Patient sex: F
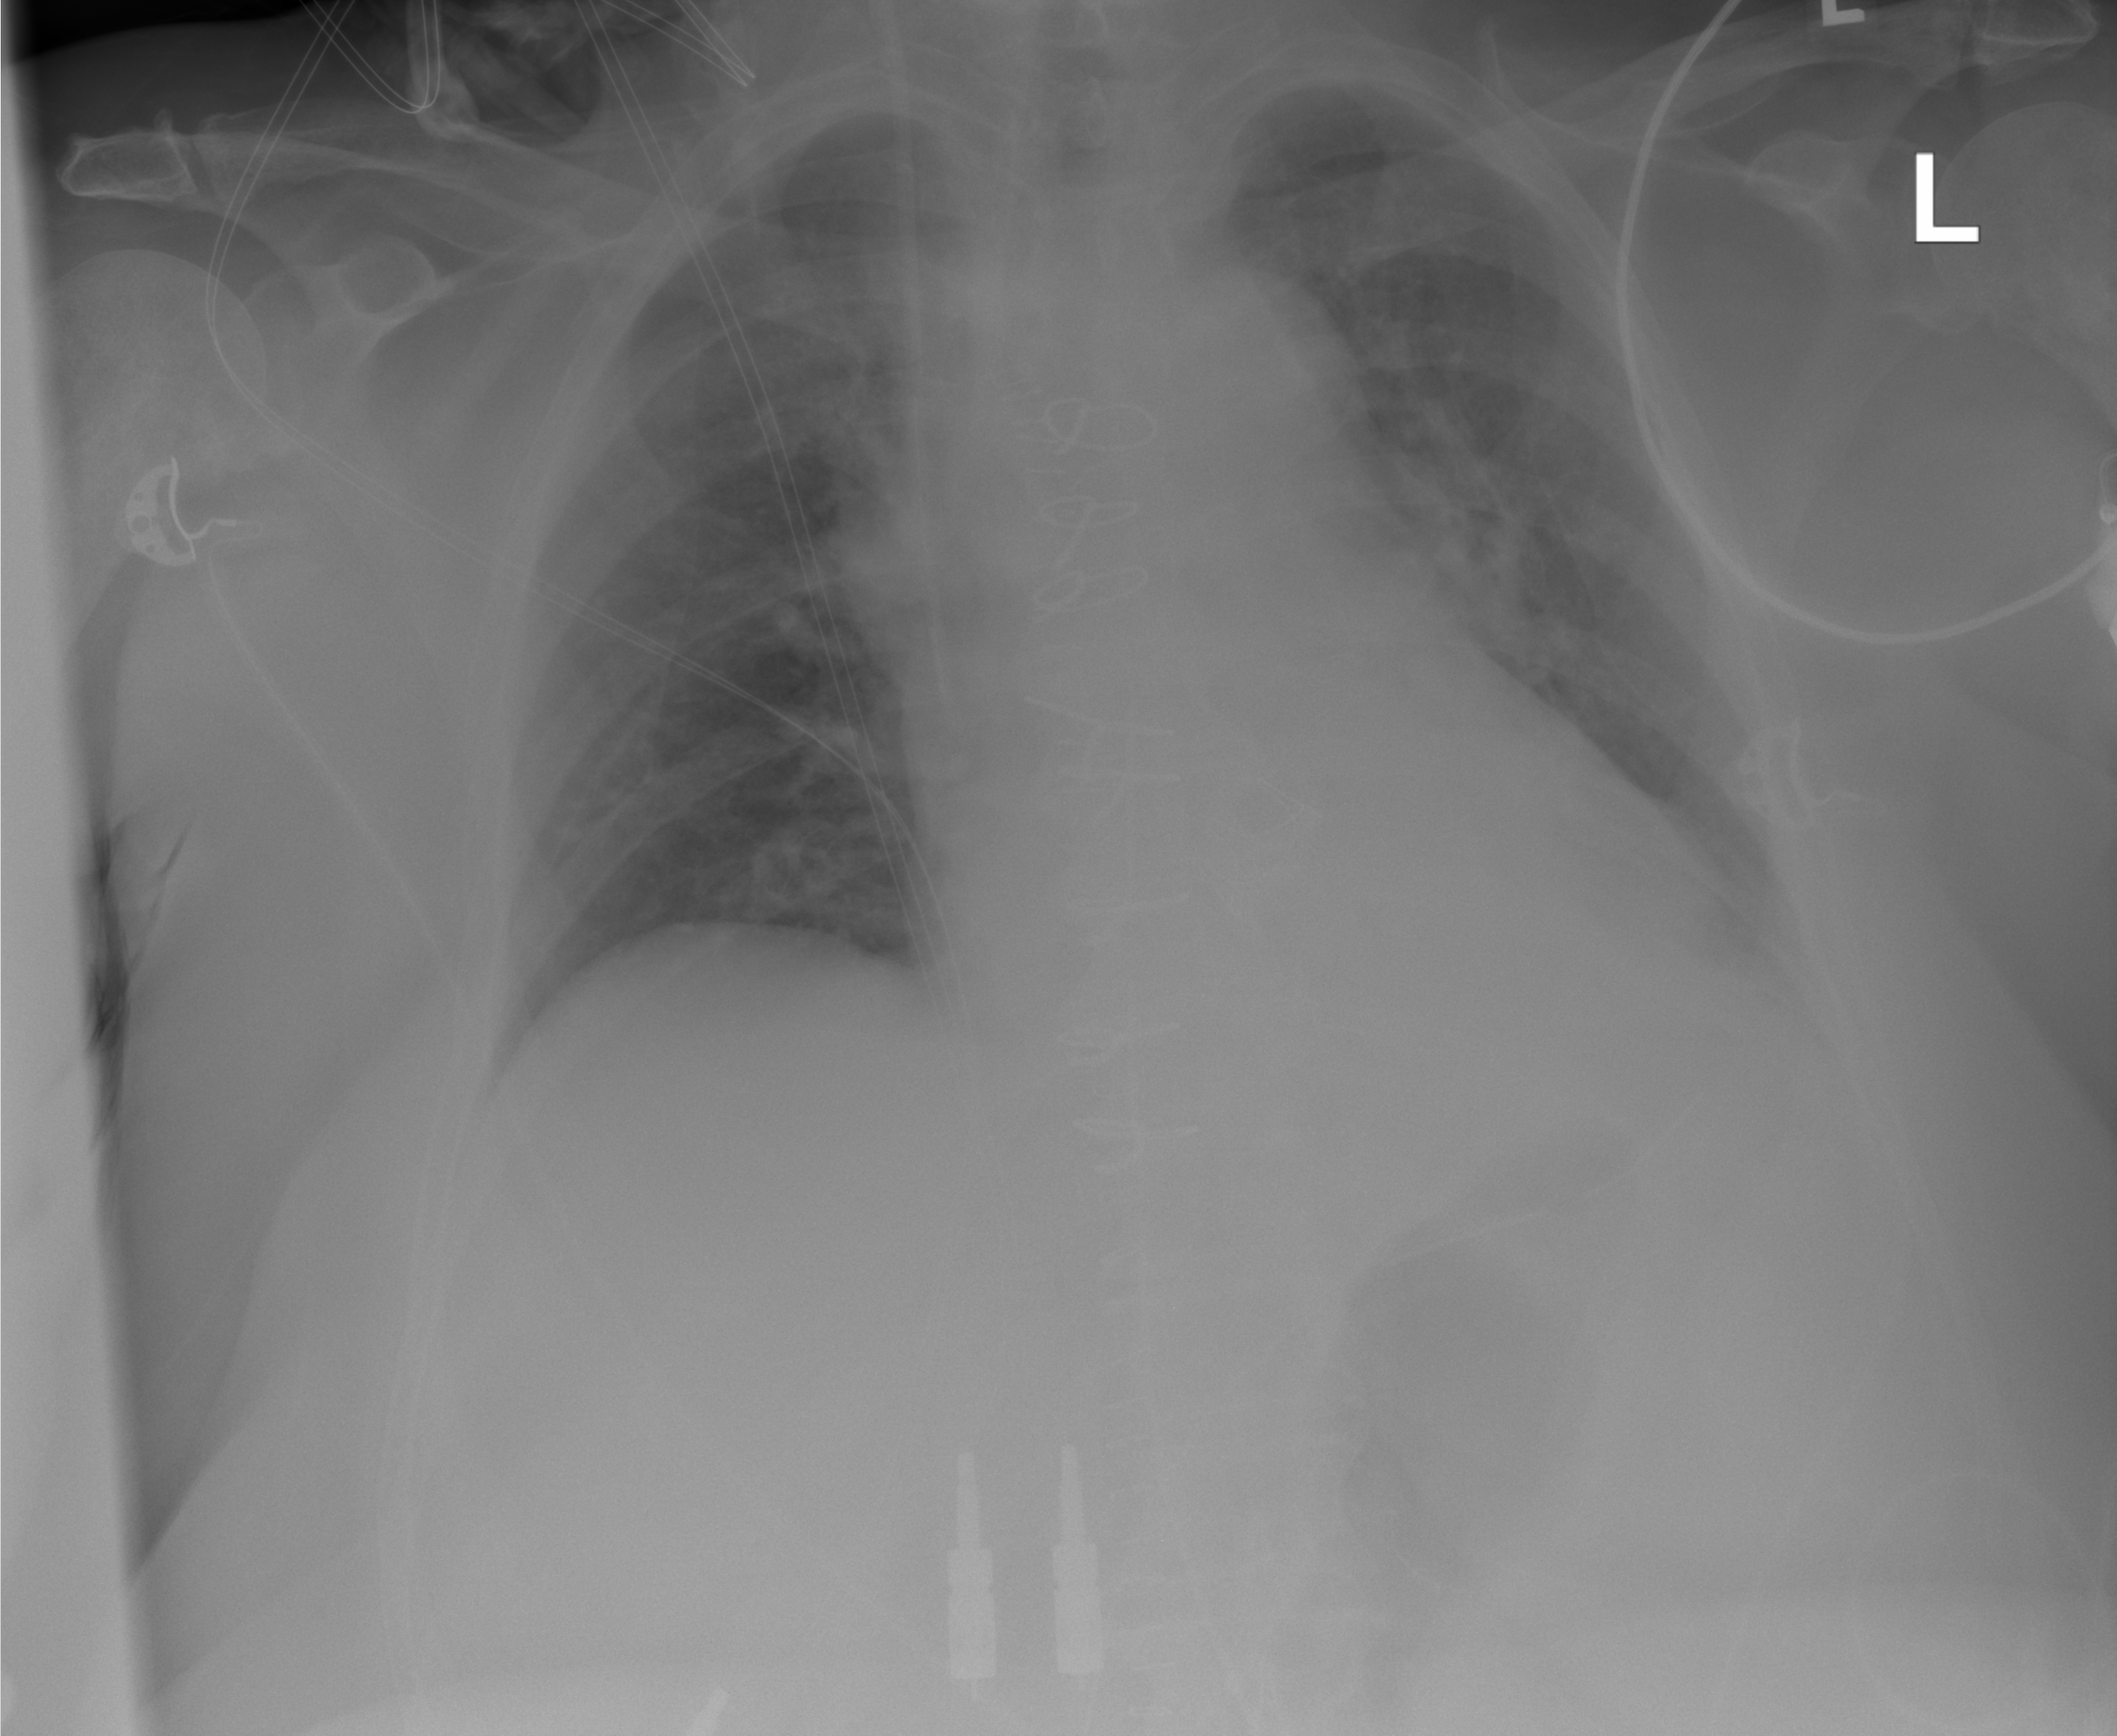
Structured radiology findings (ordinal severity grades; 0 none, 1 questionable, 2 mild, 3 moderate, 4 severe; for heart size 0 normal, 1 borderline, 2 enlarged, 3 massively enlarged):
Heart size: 1
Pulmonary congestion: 2
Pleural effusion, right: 0
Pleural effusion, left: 2
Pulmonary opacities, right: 0
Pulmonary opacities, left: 0
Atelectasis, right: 0
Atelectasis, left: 2